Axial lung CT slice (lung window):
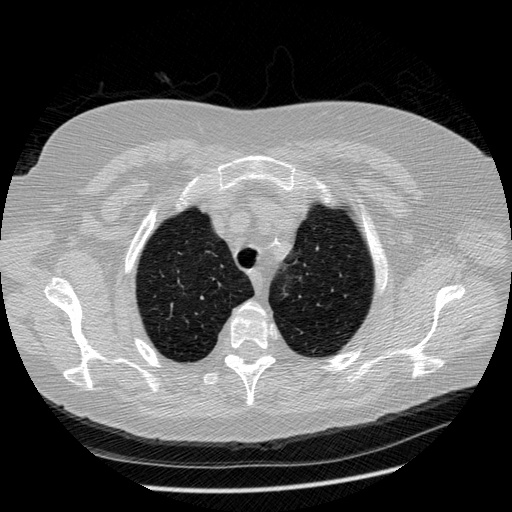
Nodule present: no